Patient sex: M
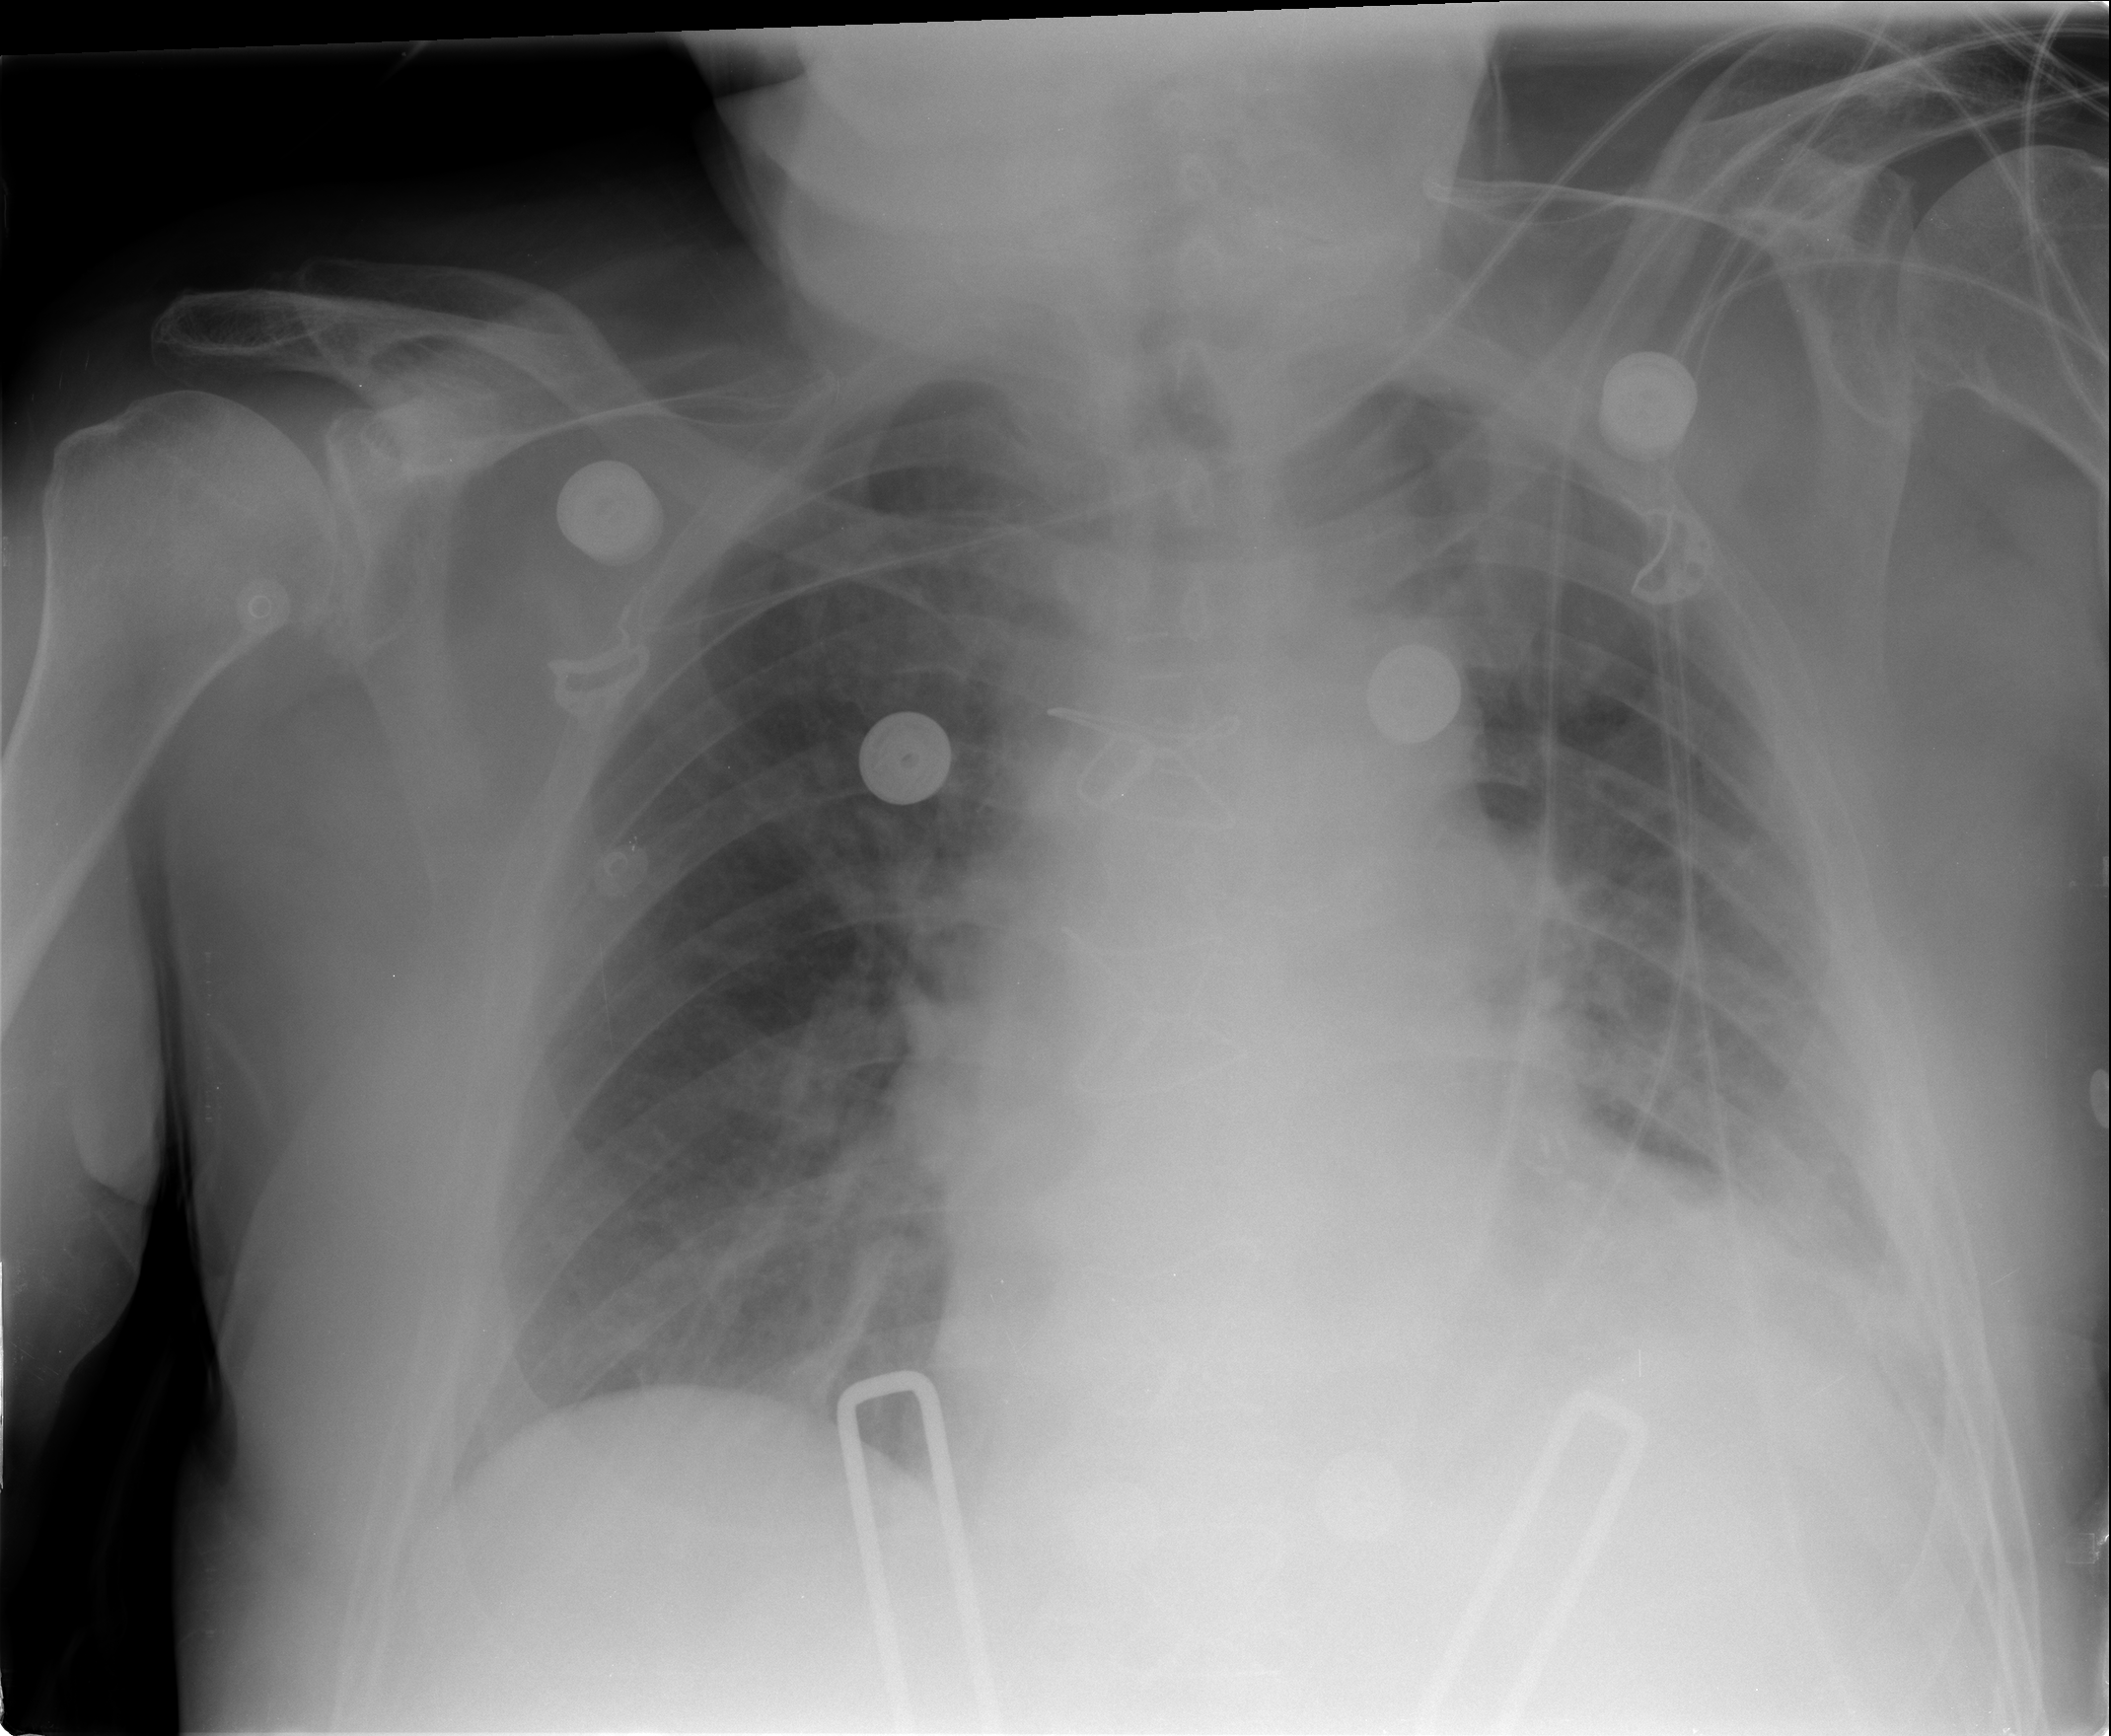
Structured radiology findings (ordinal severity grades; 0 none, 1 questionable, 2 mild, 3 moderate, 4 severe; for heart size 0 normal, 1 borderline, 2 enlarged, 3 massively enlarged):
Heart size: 2
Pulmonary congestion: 1
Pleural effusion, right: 1
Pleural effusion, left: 2
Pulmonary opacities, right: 0
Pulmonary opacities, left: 2
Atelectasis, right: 2
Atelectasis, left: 2